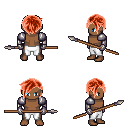
a pixel art fantasy rpg character, male body template, human, dark skin, steel arm armor, white pants, red pixie cut hairstyle, metal gloves, spear, four views (front, back, left, right), 2x2 character sprite sheet, small pixel art, hard edges, no anti-aliasing